Field crop: maize
Growth stage: 2
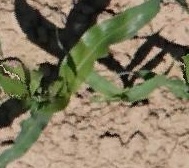
Species: maize